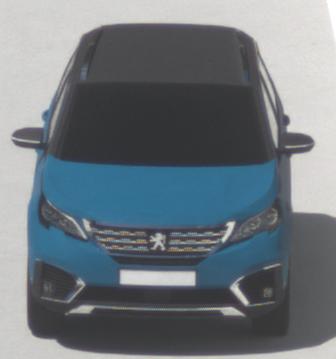
Make: Peugeot
Model: 5008 1.2 PureTech 130 Active
Detailed model: 5008 (II) (03/17 - 09/20)
Model produced from: 2017/03
Model produced until: 2018/07
Doors: 5
Color: blue
Road condition: dry road
Daytime: midday
Contrast: high contrast